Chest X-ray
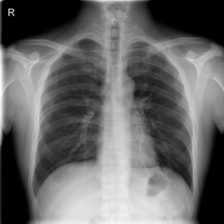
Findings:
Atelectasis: negative
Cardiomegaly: negative
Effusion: negative
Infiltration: negative
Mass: negative
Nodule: negative
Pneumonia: negative
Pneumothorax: negative
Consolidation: negative
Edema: negative
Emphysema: negative
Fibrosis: negative
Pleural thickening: negative
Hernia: negative